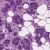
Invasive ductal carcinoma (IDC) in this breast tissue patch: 1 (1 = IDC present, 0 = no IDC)